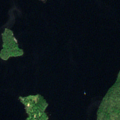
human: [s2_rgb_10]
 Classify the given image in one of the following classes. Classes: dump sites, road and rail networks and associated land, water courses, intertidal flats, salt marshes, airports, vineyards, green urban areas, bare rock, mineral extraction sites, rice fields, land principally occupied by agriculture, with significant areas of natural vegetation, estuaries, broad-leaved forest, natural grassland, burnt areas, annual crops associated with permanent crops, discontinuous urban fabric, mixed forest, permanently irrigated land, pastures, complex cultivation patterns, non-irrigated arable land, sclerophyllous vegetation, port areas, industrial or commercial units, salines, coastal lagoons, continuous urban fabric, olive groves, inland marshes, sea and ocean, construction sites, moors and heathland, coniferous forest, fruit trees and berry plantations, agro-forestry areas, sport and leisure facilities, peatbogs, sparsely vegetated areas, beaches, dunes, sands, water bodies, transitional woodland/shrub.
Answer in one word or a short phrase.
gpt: coniferous forest, water bodies